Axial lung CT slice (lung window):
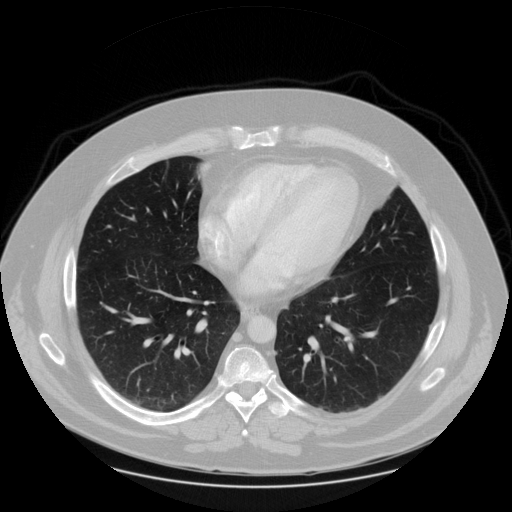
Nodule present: no